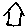
Label: house